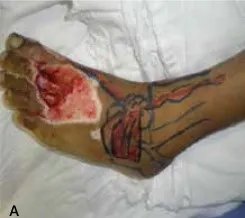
(Patient #2). Skin defect along the 1st, and ,2nd commissures with drawing of the graft planning.
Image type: medical_photograph (skin_photograph)